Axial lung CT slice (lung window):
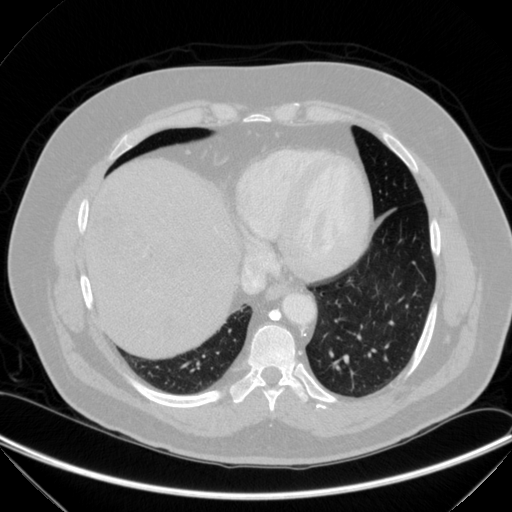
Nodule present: no